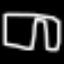
Label: pants